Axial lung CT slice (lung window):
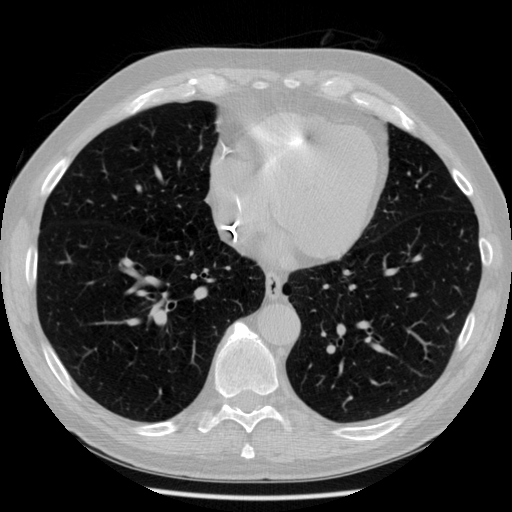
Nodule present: no